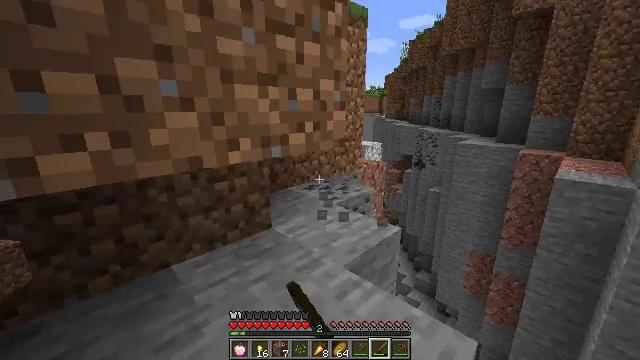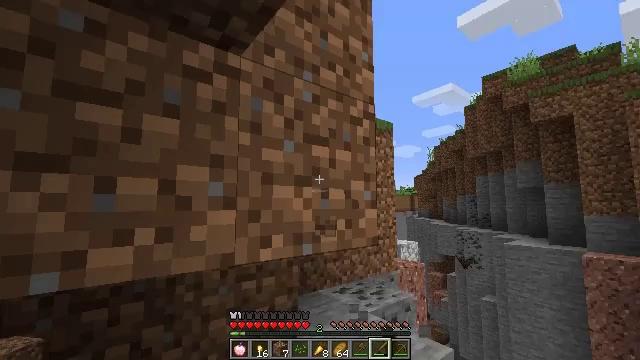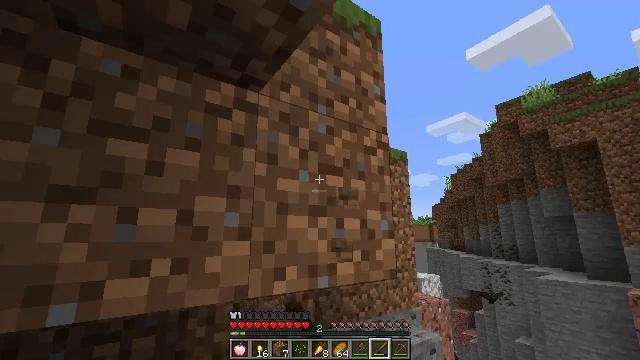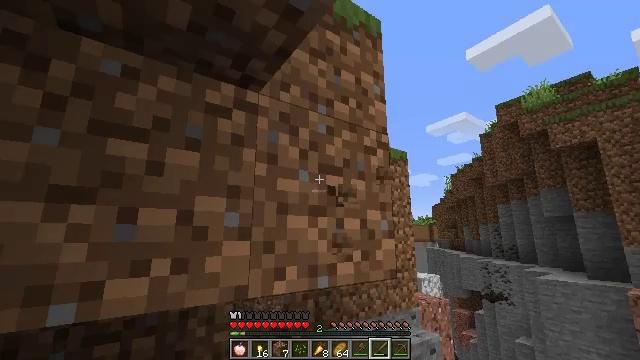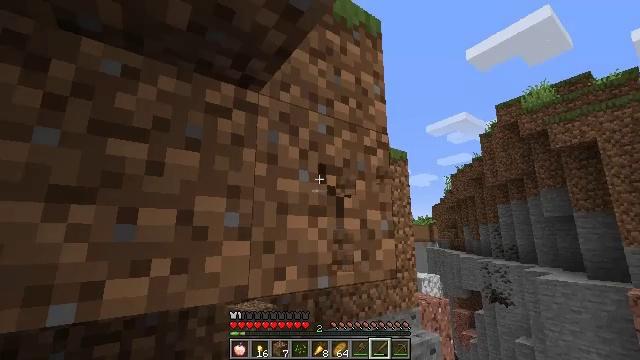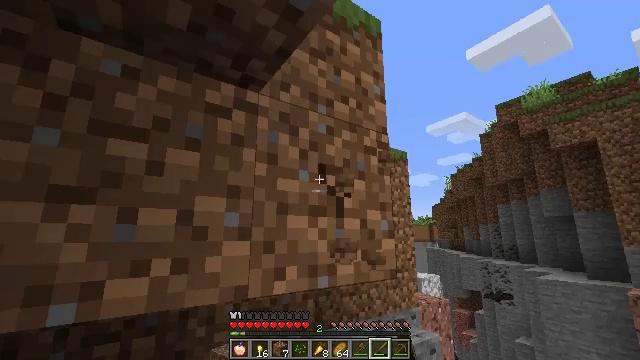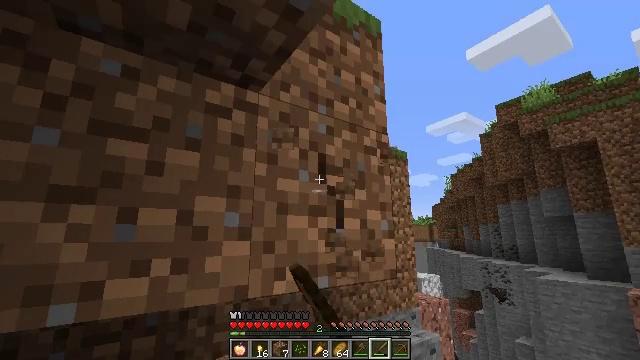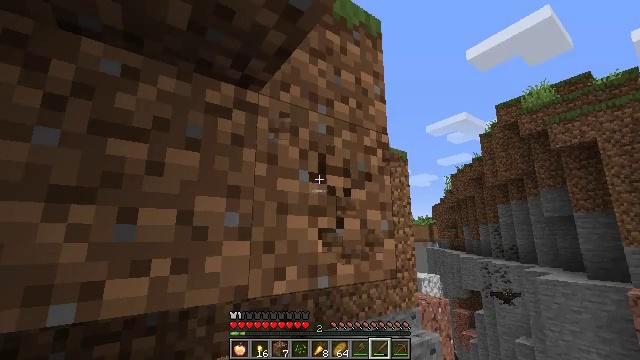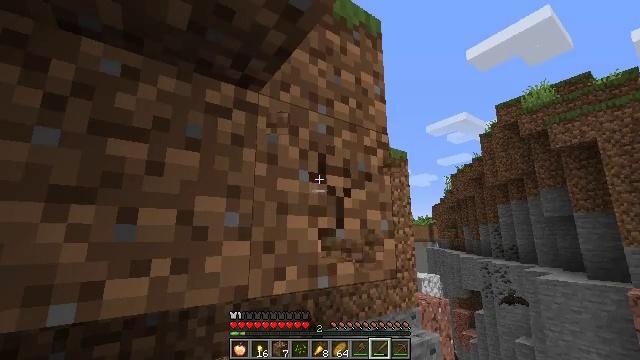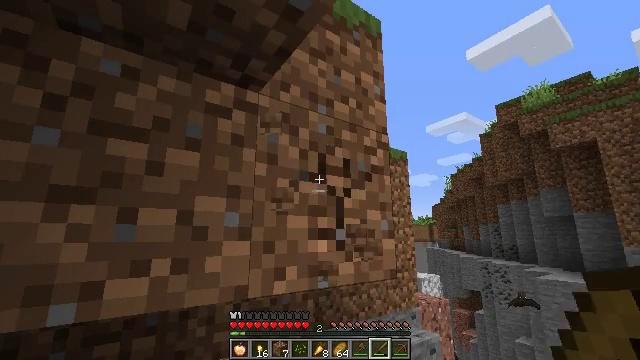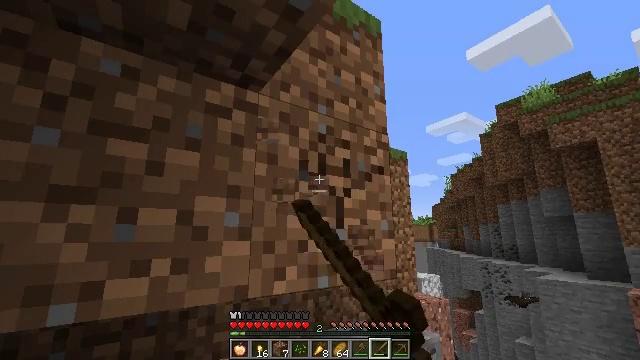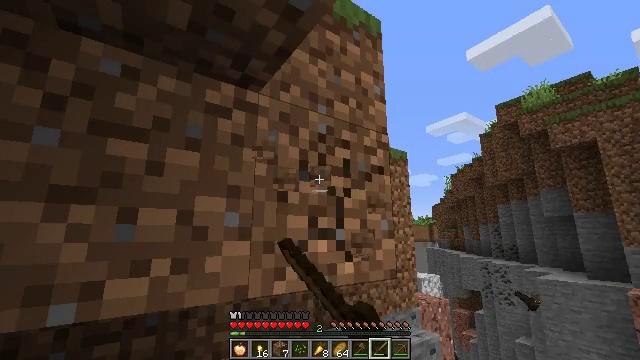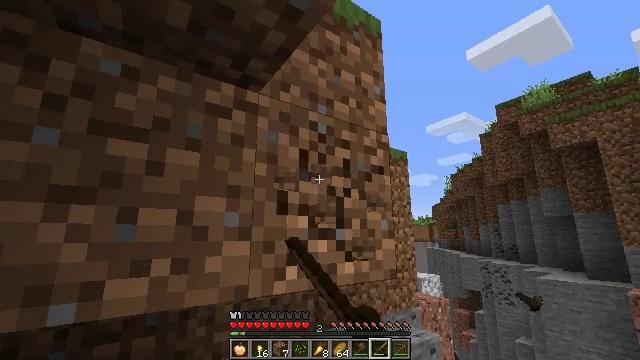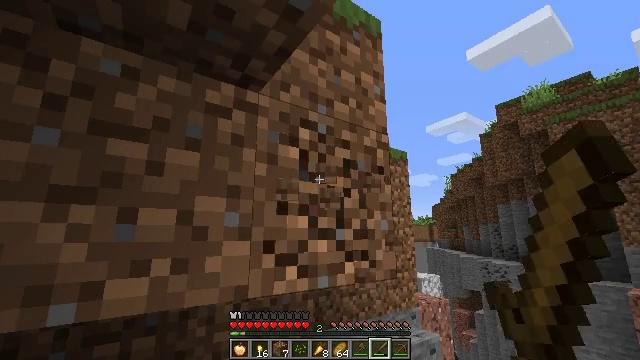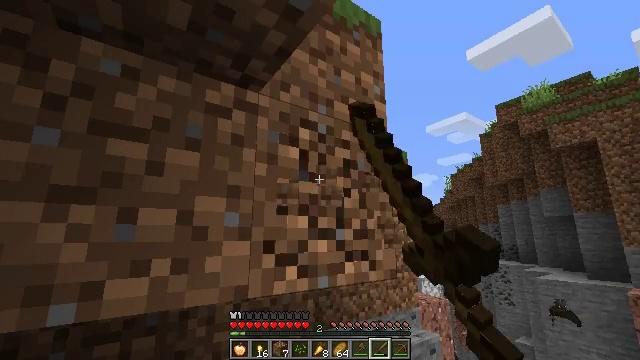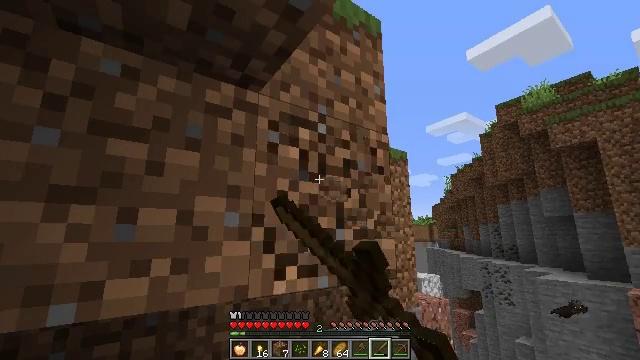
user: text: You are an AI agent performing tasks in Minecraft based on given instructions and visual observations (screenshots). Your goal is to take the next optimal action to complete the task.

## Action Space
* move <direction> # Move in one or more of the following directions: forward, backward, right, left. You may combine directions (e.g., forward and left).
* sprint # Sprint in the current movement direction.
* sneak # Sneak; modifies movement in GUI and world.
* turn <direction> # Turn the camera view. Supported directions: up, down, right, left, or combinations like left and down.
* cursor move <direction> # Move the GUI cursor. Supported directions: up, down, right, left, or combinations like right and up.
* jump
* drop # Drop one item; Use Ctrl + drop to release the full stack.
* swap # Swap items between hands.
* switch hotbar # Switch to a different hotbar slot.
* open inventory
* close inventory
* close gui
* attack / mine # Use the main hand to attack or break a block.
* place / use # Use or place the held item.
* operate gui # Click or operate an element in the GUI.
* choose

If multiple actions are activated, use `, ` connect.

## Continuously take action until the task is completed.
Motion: motion action
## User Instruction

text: Collect dirt by holding left button.
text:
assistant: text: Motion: sneak, turn left and up, attack / mine
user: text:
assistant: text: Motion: sneak, turn left and up, attack / mine
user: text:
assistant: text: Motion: sneak, attack / mine
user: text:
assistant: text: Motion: sneak, attack / mine
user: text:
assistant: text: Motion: sneak, attack / mine
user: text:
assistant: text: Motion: sneak, attack / mine
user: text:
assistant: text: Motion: sneak, attack / mine
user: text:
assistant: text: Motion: sneak, attack / mine
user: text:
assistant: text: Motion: sneak, attack / mine
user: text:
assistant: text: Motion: sneak, attack / mine
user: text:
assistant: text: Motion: sneak, attack / mine
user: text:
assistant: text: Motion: sneak, attack / mine
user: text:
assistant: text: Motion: sneak, attack / mine
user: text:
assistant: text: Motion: sneak, attack / mine
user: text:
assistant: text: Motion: sneak, attack / mine
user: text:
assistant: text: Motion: sneak, attack / mine
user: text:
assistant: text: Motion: move forward, sneak, attack / mine
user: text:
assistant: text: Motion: move forward, sneak, attack / mine
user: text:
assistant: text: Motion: move forward, sneak, attack / mine
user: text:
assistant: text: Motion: move forward, sneak, turn left, attack / mine
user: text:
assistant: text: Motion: move forward, sneak, turn left and down, attack / mine
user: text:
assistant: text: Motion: move forward, sneak, turn left, attack / mine
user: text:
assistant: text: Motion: move forward, sneak, turn left and down, attack / mine
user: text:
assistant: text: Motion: move forward, sneak, turn left and down, attack / mine
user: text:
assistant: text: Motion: sneak, attack / mine
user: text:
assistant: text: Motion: sneak, attack / mine
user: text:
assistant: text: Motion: sneak, attack / mine
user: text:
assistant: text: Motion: sneak, attack / mine
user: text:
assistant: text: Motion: sneak, attack / mine
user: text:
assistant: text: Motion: sneak, attack / mine